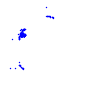
Particle: kaon